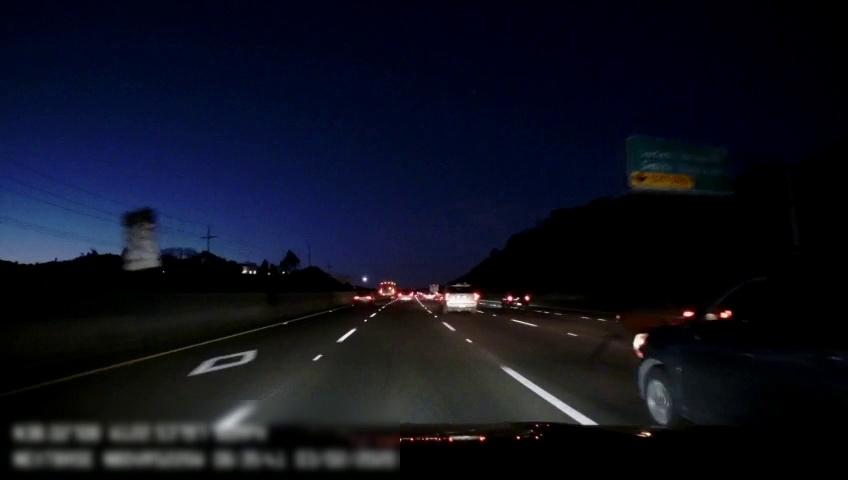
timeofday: Night
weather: Other
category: Drivable Space
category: Vehicles | Bus
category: Vehicles | Car
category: Vehicles | Car
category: Vehicles | SUV
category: Vehicles | Car
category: Vehicles | Car
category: Vehicles | Car
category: Lanes | Alternate Lane
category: Lanes | Current Lane
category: Lanes | Current Lane
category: Lanes | Alternate Lane
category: Lanes | Alternate Lane
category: Traffic | Signs
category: Traffic | Signs